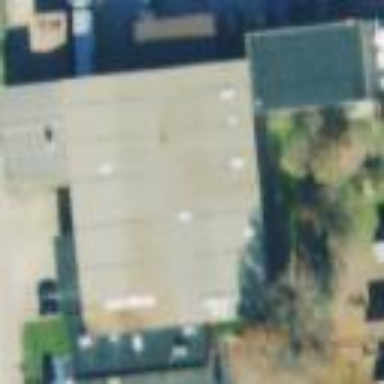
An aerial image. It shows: Industrial building with asphalt surface.